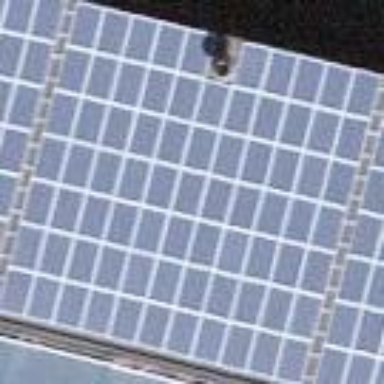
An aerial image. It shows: Solar power generator using photovoltaic panels.